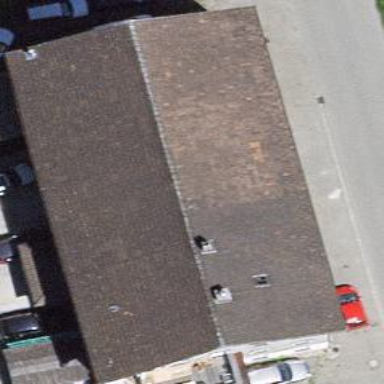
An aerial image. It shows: Car repair shop.